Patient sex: M
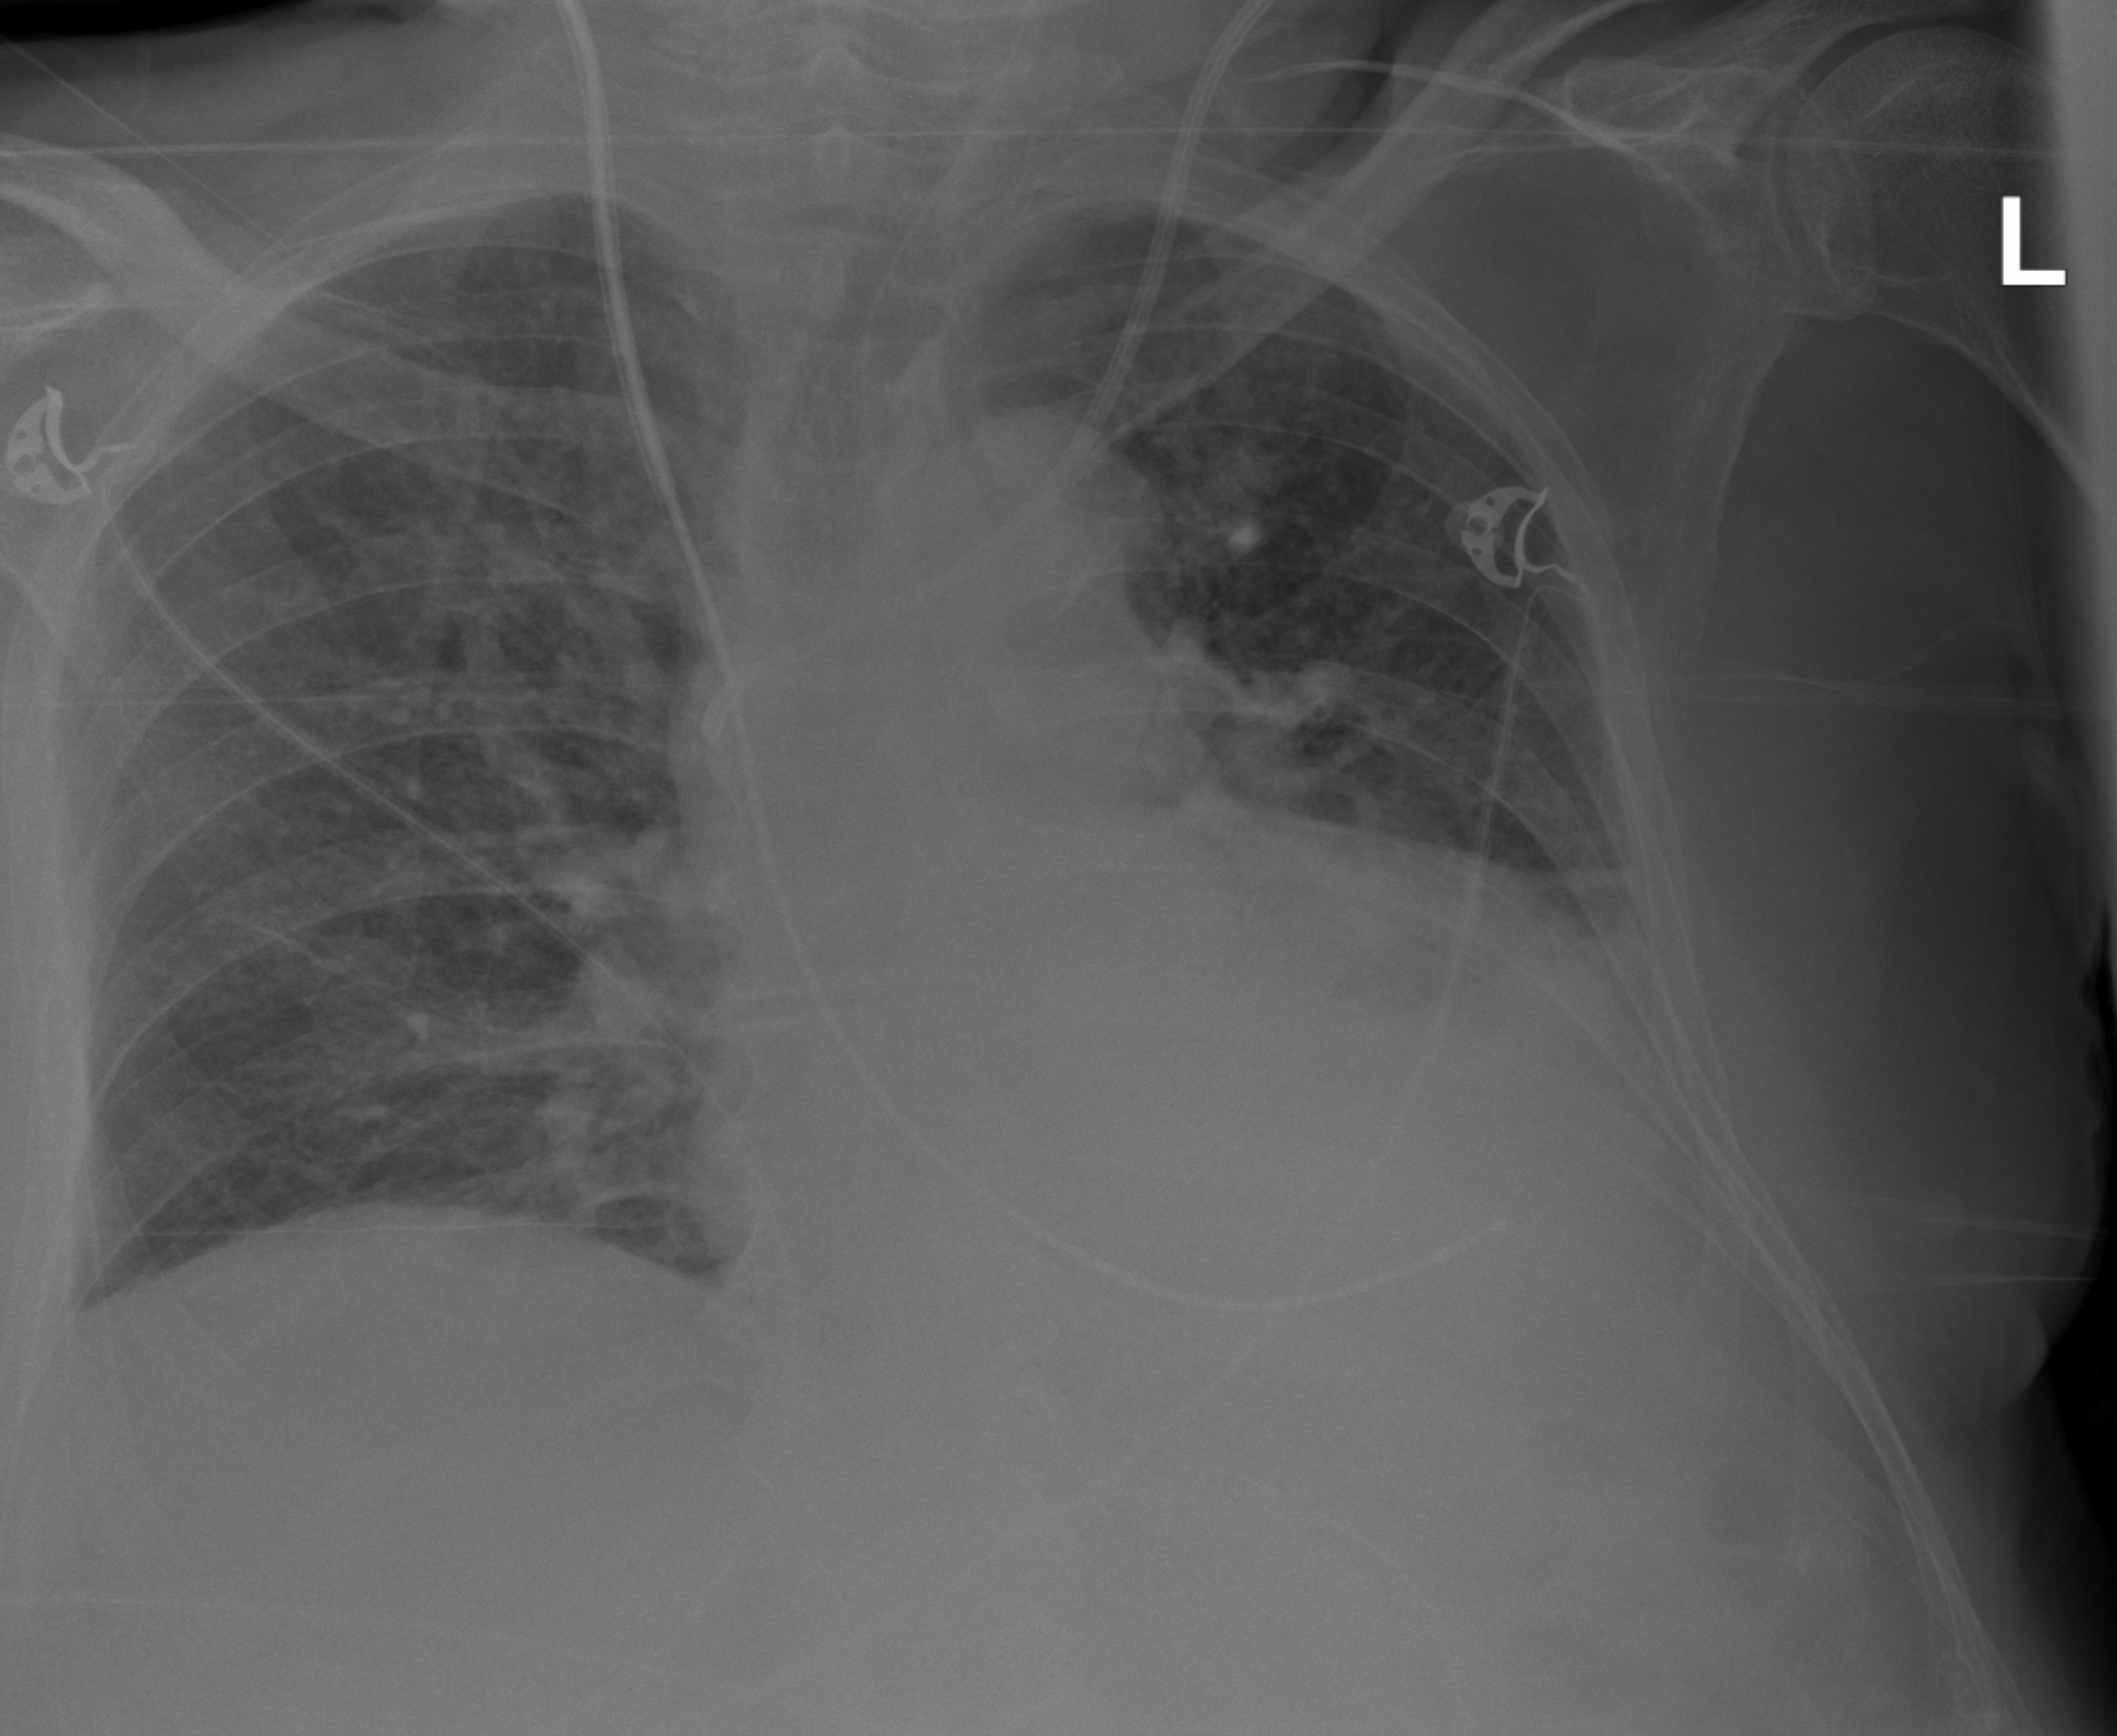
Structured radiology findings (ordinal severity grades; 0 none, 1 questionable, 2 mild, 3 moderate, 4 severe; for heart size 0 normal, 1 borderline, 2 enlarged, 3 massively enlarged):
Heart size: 0
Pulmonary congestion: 0
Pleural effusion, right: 0
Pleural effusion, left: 2
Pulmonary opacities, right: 0
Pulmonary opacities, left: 0
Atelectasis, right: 2
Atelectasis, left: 2